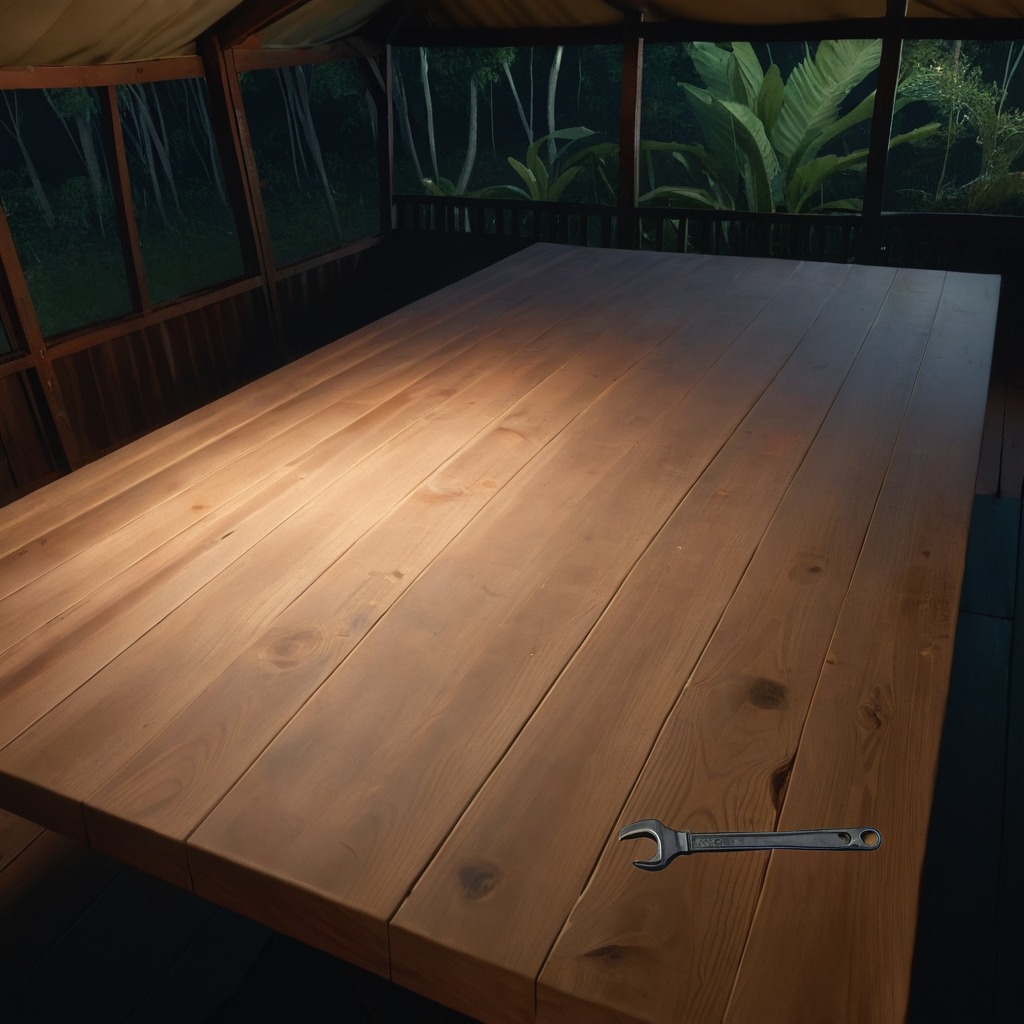
A wrench is lying on a wooden table inside a jungle field workshop tent at night.